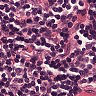
Metastatic tissue present: no